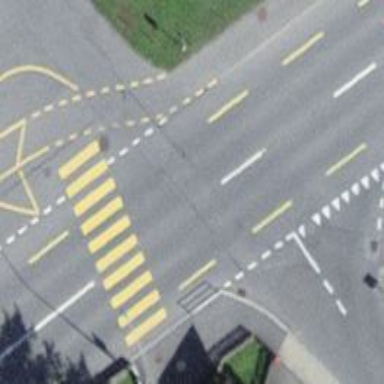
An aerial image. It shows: Secondary road with asphalt surface and designated cycle lane.